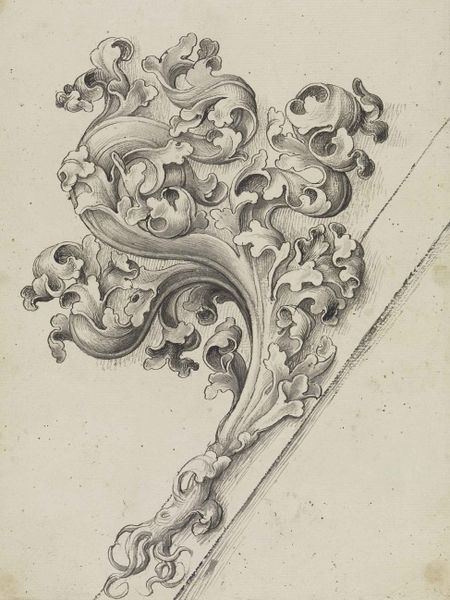
Titel: Krabben-Ornament (Blattkrabbe)
Künstler: Anonym (15. Jh. D)
Standort: Karlsruhe
Institution: Staatliche Kunsthalle Karlsruhe
Schlagwörter: beige, architecture, fancy, white, black, dark, gray, grey, painting, table, decorative, flowers, pattern, print, plant, vase, wooden, wood, smoke, flower, classic, classical, fruit, tree, waves, scroll, grass, light, drawing, paper, black and white, decoration, ornament, trim, dots, shadow, graphic, illustration, line, sketch, french, romantic, roots, bouquet, pen, curl, sculpture, swirl, storm, abstract, small, mann, leaves, design, renaissance, ink, diagonal, exposition, art, beauty, ornaments, crop, detail, engraving, pencil, rain, lines, floral, fire, book, beautiful, ginger, leaf, shading, blume, charcoal, shadows, vegetation, abstrakt, paint, leave, lettuce, ornamental, rococo, plate, tan, branch, hatching, fleur de lis, alive, angle, barock, black & white, swirls, klee, flame, curling, lily, organic, shape, stem, curves, pole, pretty, foliage, natural, root, oak, b/w, architectural, real, detailed, arabesque, flourish, grotesque, nice, pflanze, vegetables, grayscale, something, verzierung, graphite, curve, curly, ornamentation, ruskin, acanthus, roolts, oblique, motif, veins, scetch, edges, vegetable, crazy, petal, idk, line drawing, octopus, squid, slant, delicate, black and whit, living, stems, stalk, parallel, bob, complicated, sprout, renaissancde, obligue, scketch, agaphantus, botanical, foliate, flowery, vegetal, twisting, filigree, ranken, octupus, leafy, boquet, scrazy, pokemon, ruffled, gnarls, gnarly, fleur, pharmicopea, french lily, grosteque, whirls